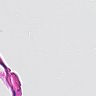
Metastatic tissue present: no